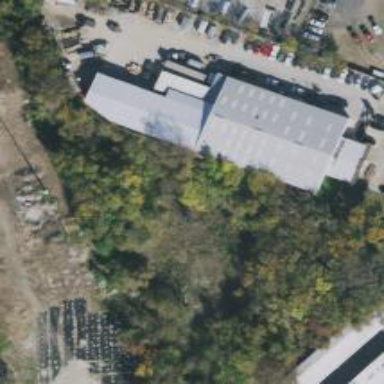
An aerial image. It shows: Warehouse building.